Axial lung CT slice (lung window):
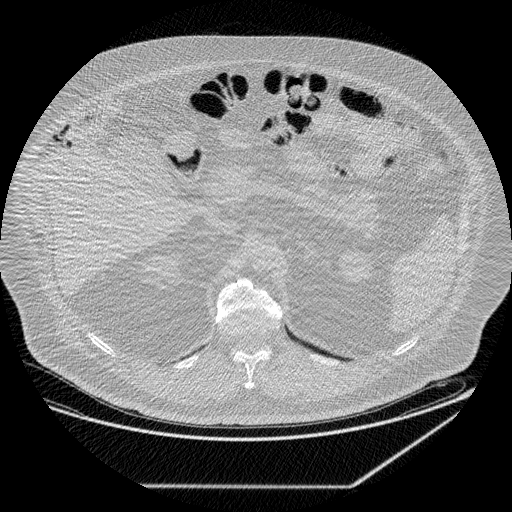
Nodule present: no